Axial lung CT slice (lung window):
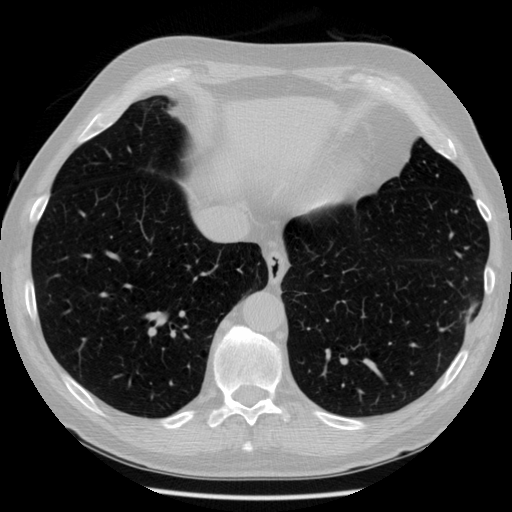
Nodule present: no